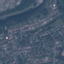
Land use / land cover: Residential